Question: So I have an image, around it is a crop marker, I don't want to be able to resize the crop marker smaller than the image.
To do that I will need to set the minWidth of the crop marker which is depending on from which side the user is resizing (there is a handle everywhere: n, ne, e, se etc.)
My question is: how do achieve this? (I included an image to make my question a bit more clear)
Also, here is a <URL> that demonstrates the problem.

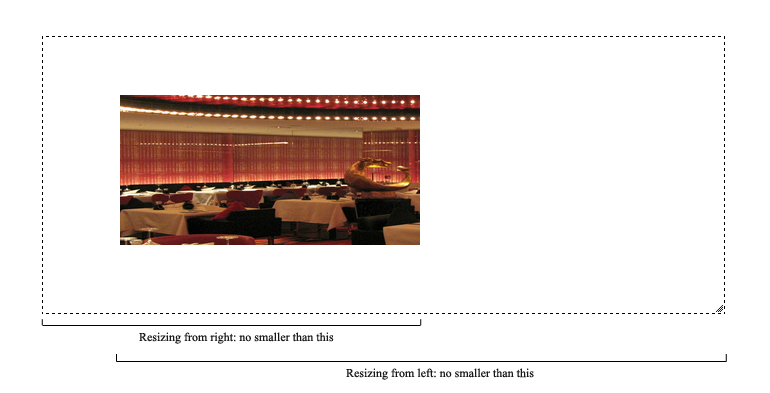
Answer: It looks like you posted this question twice. Here is my answer from the <URL>
'''
$(function() {
$( "#resizable" ).resizable({
handles : 'e, n, s, w',
resize : function(event, ui){
switch($(this).data('resizable').axis)
{
case 'n':
$(this).resizable( "option", "minHeight", 75 );
break;
case 's':
$(this).resizable( "option", "minHeight", 100 );
break;
case 'e':
$(this).resizable( "option", "minWidth", 150 );
break;
case 'w':
$(this).resizable( "option", "minWidth", 200 );
break;
}
}
});
});
'''